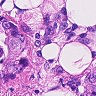
Metastatic tissue present: yes